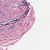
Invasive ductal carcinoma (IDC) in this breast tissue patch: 1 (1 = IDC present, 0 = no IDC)